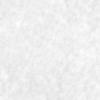
Label: no_change